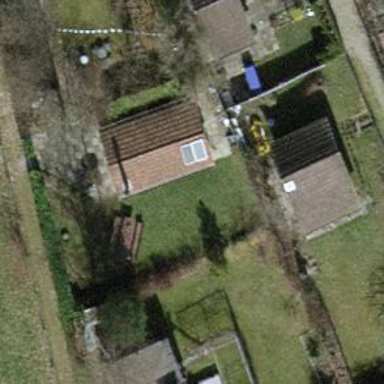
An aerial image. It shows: Allotment house.